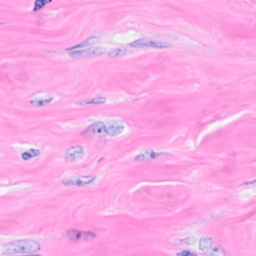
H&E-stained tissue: Breast